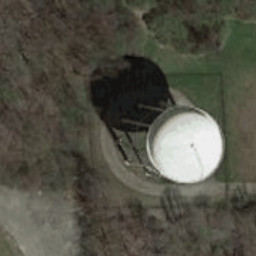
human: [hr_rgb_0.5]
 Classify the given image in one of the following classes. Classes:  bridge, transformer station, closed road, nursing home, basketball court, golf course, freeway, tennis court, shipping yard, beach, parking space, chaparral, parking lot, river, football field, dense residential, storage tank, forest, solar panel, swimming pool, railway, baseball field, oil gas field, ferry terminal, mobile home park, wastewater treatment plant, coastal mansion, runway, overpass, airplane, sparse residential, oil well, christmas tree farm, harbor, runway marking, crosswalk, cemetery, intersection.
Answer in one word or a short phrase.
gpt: storage tank